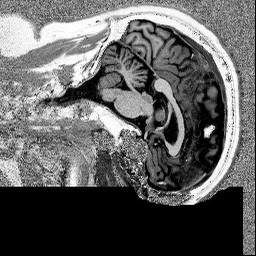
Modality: MP2RAGE
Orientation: sagittal
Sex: male